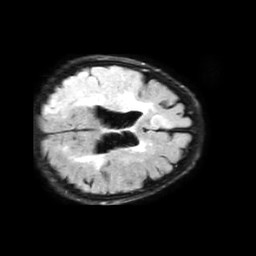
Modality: FLAIR
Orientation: axial
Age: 87
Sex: female
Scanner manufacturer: philips
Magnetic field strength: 1.5 T
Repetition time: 6 s
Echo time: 0.1031 s